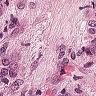
Metastatic tissue present: yes